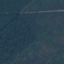
Land use / land cover class: Forest